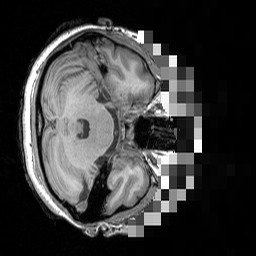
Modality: T1w
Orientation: axial
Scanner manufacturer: siemens
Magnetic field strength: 3 T
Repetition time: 1.5 s
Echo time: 0.00291 s